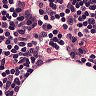
Metastatic tissue present: no